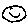
Label: smiley face